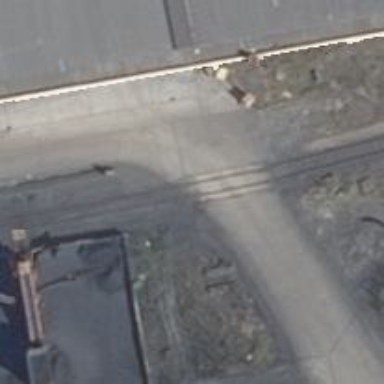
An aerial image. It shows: Level crossing along the railway.